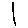
Label: line